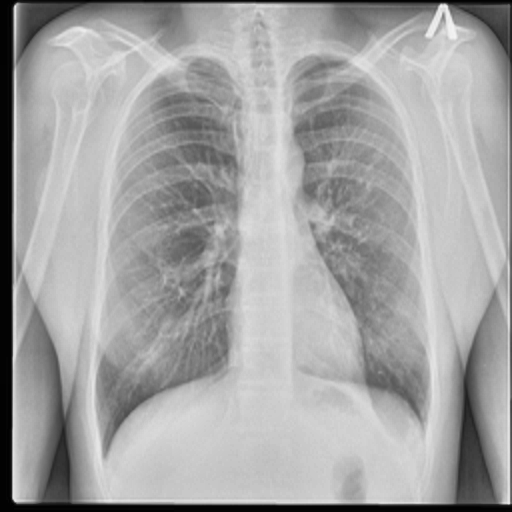
Finding: TUBERCULOSIS